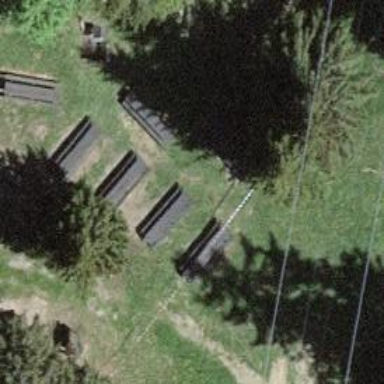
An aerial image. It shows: Picnic table located in leisure land area.